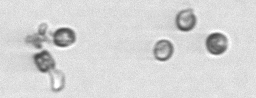
Label: Thalassiosira_sp_aff_mala